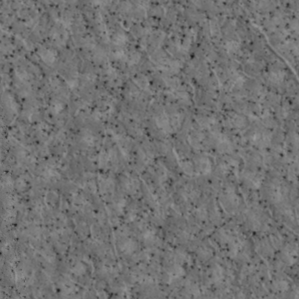
Label: non_frost